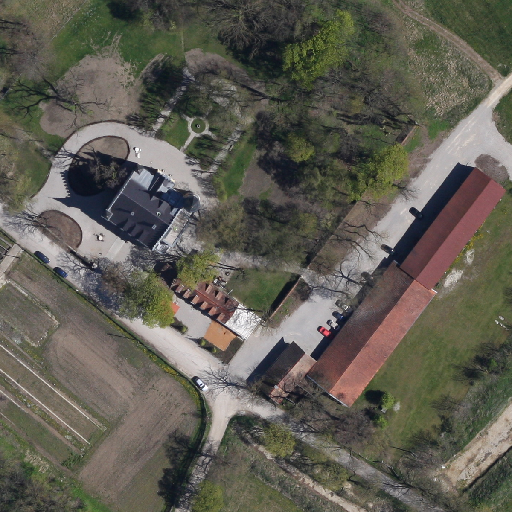
Referring expression: vehicle in the parking area